Field crop: maize
Growth stage: 2
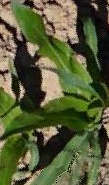
Species: maize